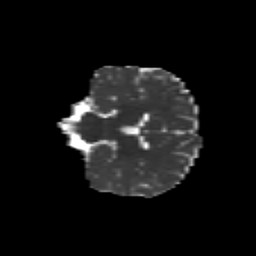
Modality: MD
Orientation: coronal
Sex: male
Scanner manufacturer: siemens
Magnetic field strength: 3 T
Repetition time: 5 s
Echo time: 0.071 s